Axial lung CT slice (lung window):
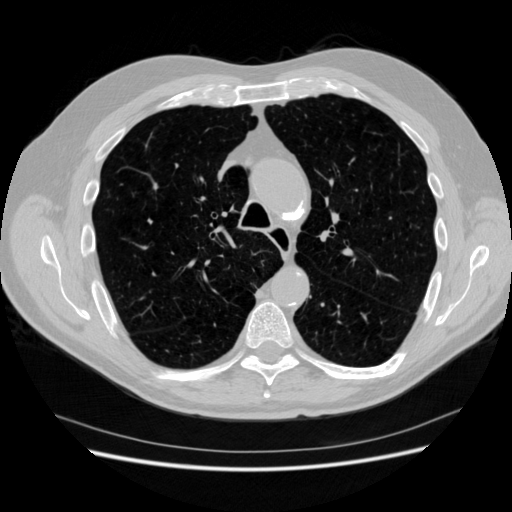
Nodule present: no